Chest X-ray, PA view. Patient: 53 years old, sex M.
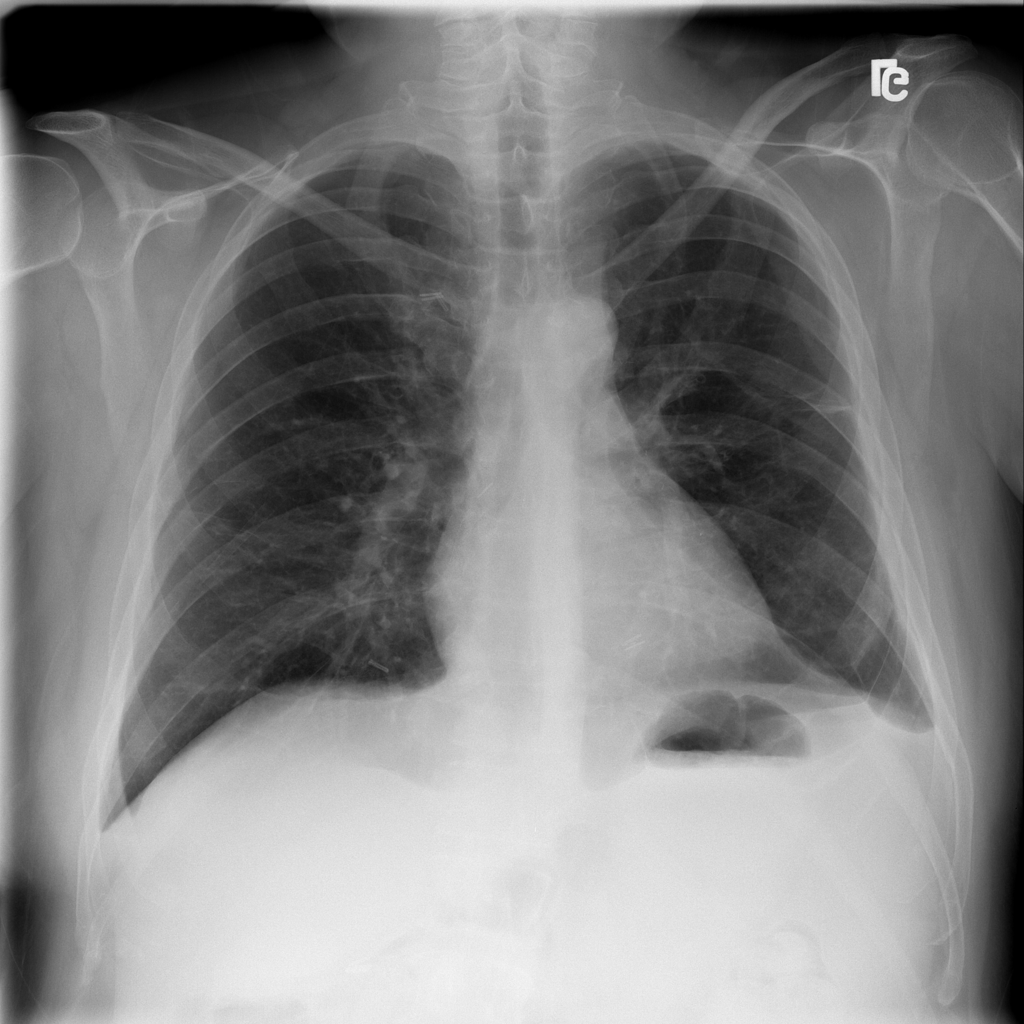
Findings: Fibrosis, Infiltration